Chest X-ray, PA view. Patient: 34 years old, sex M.
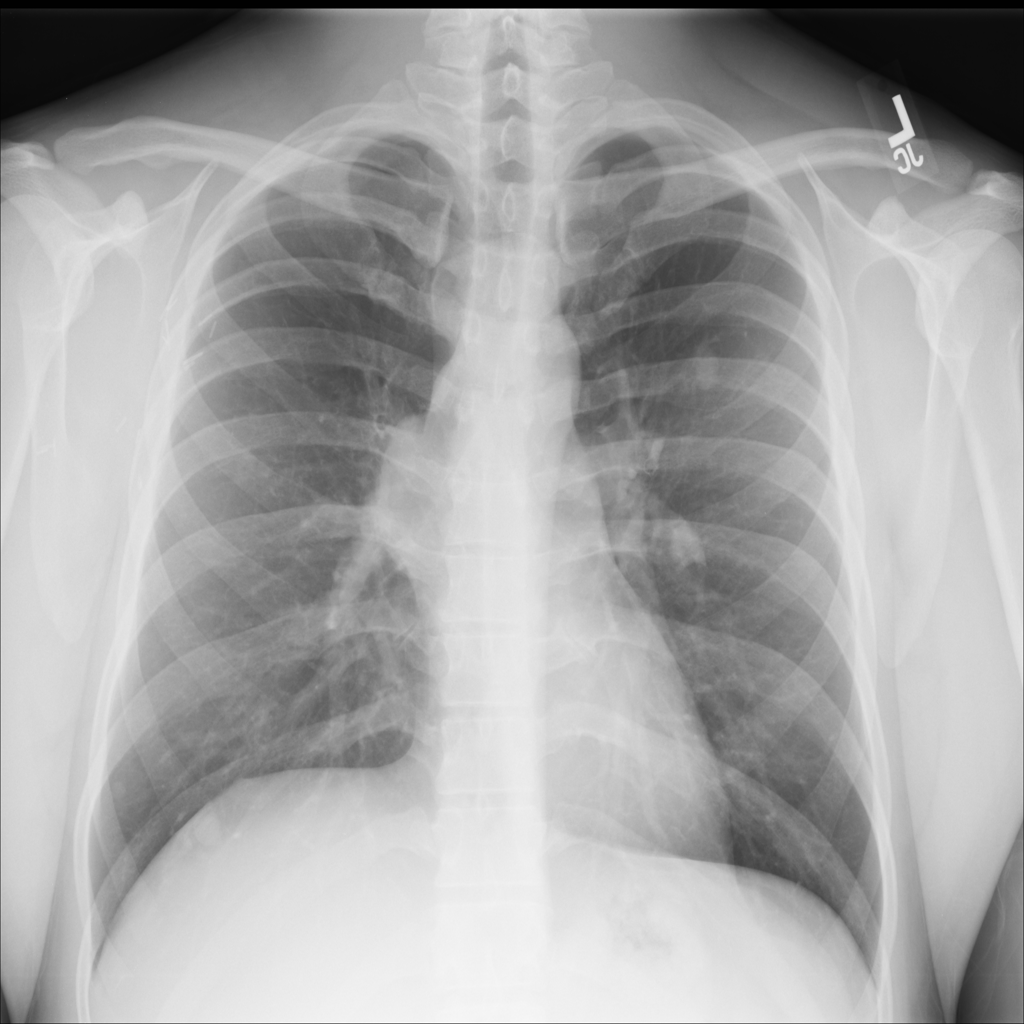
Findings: Mass, Nodule